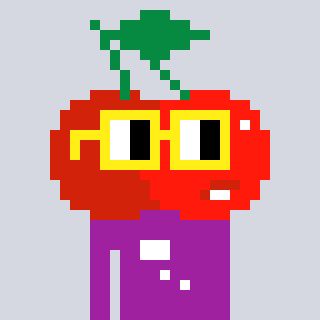
a pixel art character with square yellow glasses, a cherry-shaped head and a magenta-colored body on a cool background